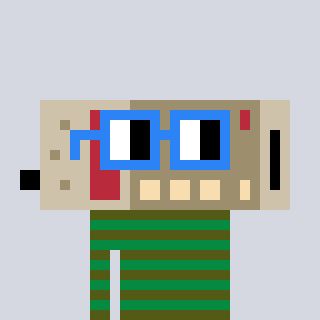
a pixel art character with square blue glasses, a cordless phone-shaped head and a green-colored body on a cool background